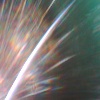
Label: sunburn